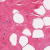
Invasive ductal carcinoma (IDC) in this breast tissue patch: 0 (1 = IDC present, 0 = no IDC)